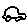
Label: car